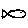
Label: fish